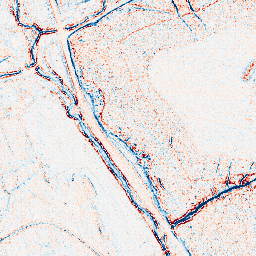
Category: edge_preserving
Decomposition family: bilateral
Decomposition parameters: d: 5
sigma_color: 75
sigma_space: 75
Upsampling method: nearest
Upsampling parameters: scale: 2
Upsampling scale: 2